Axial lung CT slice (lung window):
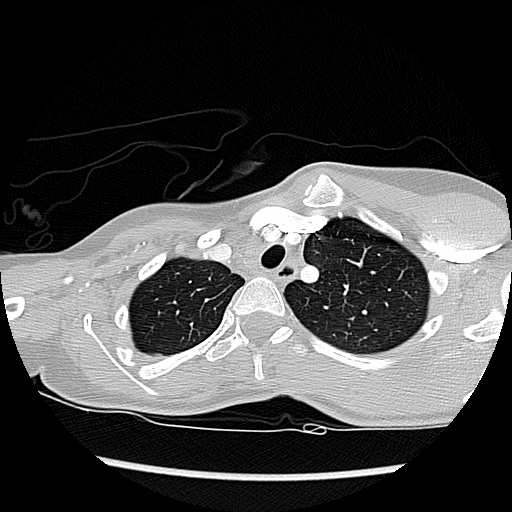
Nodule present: no